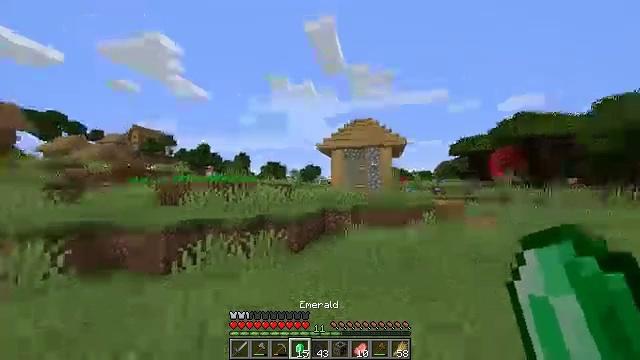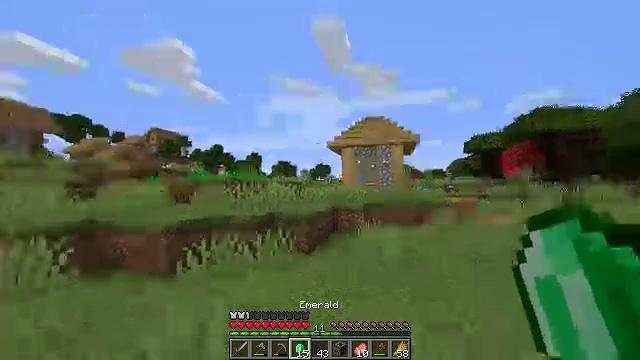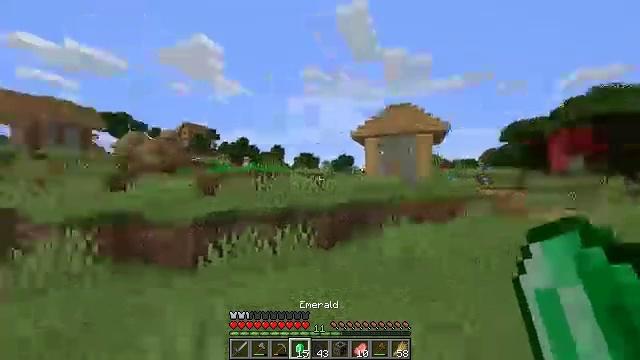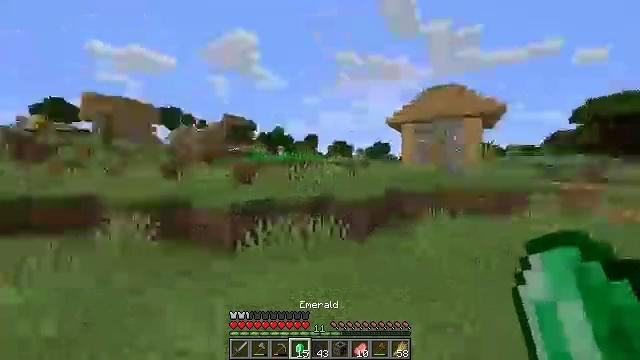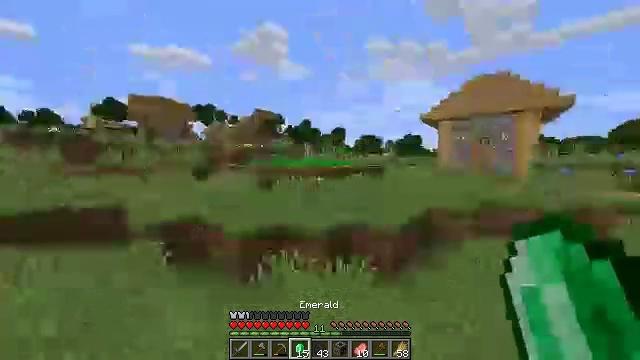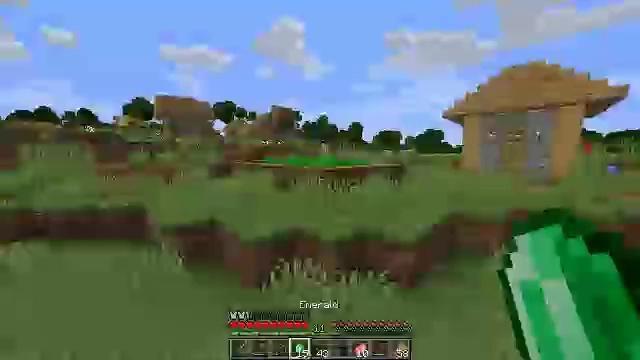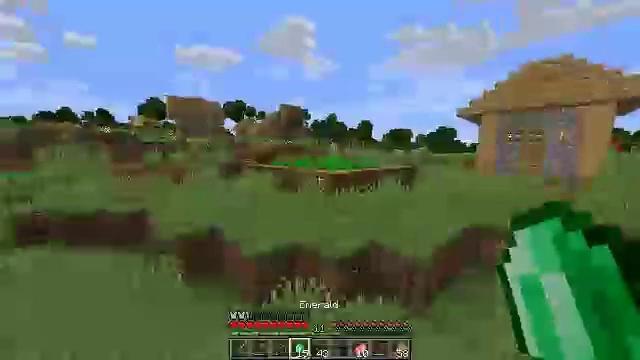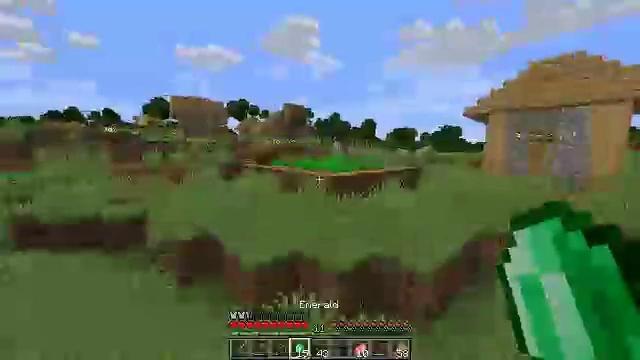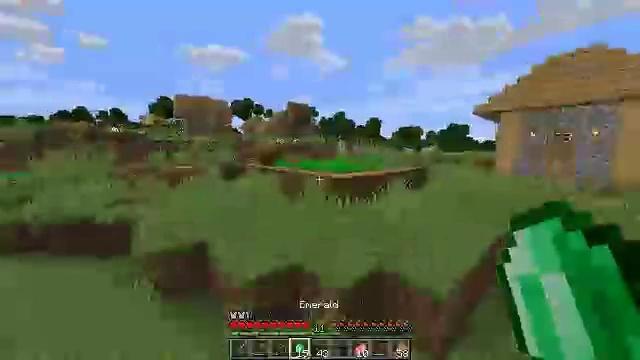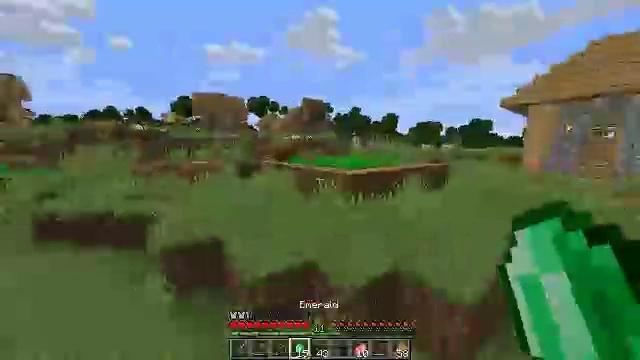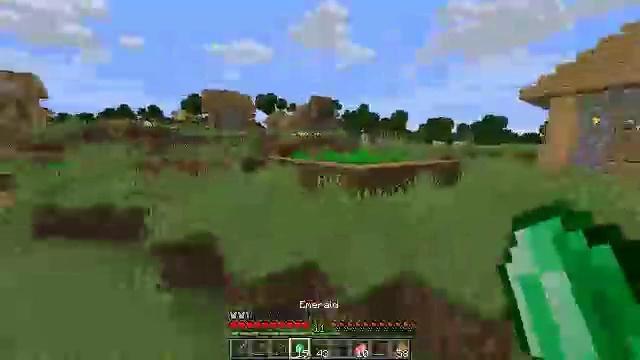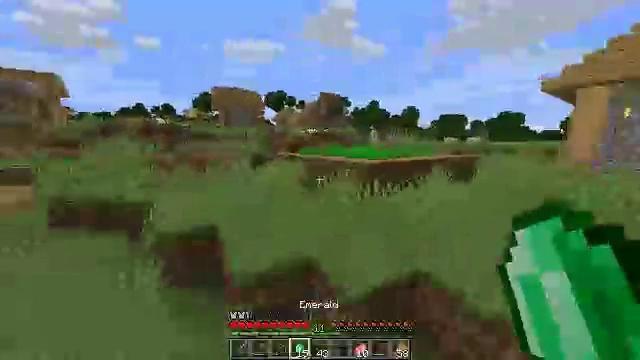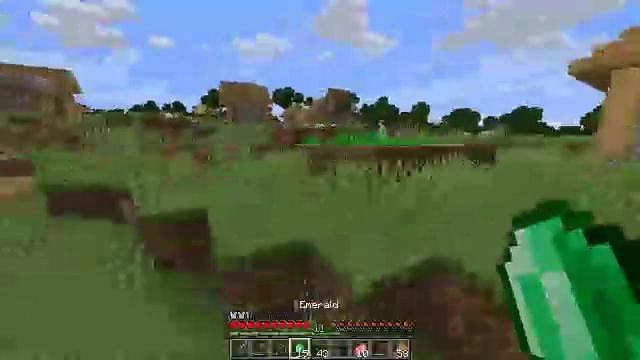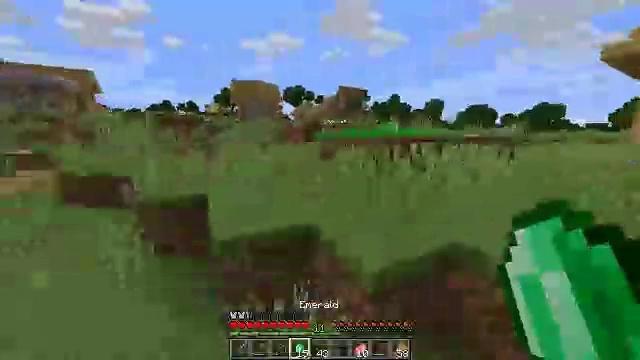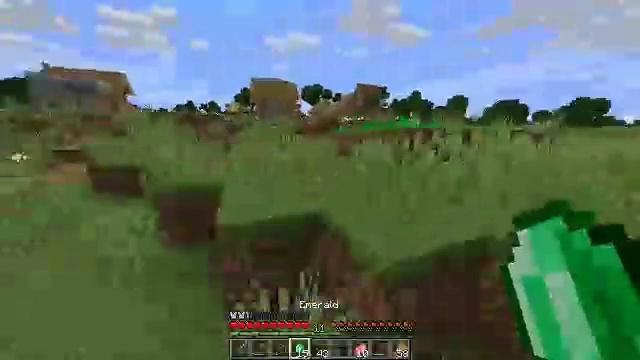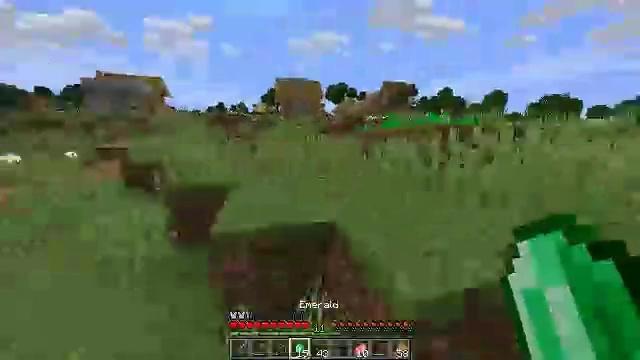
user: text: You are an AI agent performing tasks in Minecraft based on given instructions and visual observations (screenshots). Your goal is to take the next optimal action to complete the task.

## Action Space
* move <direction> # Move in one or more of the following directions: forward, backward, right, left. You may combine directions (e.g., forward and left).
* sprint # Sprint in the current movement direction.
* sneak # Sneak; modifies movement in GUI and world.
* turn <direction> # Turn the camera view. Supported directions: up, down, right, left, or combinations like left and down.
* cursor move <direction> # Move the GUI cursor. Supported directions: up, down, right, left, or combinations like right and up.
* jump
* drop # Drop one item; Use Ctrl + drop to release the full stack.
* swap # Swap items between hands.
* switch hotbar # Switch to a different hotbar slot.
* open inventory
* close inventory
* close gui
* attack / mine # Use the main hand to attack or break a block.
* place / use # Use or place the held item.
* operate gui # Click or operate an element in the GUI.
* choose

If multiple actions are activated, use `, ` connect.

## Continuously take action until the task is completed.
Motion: motion action
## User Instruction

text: Recycle the grindstone by mining it.
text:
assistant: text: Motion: move forward, turn left
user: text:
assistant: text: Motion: move forward, turn left and down
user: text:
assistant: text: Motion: move forward, turn left and down, jump
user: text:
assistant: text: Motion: move forward, turn left and down, jump
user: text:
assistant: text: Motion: move forward, turn left and down, jump
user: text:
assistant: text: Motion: move forward, turn left, jump
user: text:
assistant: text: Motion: move forward
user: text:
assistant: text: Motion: move forward, turn left
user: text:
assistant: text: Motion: move forward, turn left
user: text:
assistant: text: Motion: move forward, turn left
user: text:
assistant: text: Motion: move forward, turn left
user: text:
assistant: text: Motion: move forward, turn left, jump
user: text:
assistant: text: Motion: move forward, turn left, jump
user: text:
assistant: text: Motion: move forward, turn left, jump
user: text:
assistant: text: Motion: move forward, turn left, jump
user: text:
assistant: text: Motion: move forward, turn left, jump
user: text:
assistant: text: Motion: move forward, jump
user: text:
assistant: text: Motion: move forward, jump
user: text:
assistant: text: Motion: move forward, jump
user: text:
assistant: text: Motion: move forward
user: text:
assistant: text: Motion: move forward
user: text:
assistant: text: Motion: move forward
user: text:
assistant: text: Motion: move forward, sprint
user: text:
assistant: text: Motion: move forward, sprint
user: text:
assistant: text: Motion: move forward, sprint, jump
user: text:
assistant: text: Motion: move forward, sprint, jump
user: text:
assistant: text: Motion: move forward, jump
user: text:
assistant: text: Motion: move forward, jump
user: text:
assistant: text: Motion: move forward, jump
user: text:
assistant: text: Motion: move forward, jump